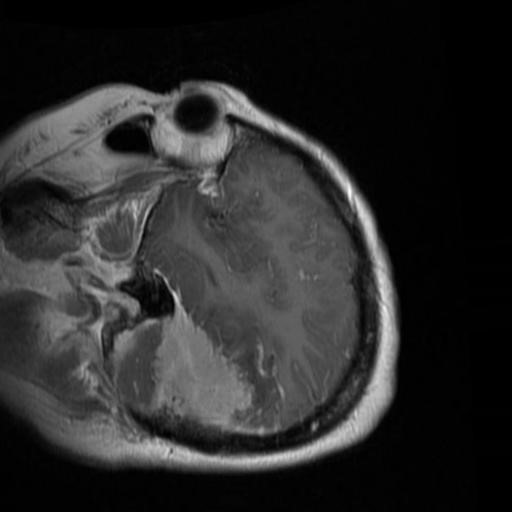
Label: brain_menin